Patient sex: M
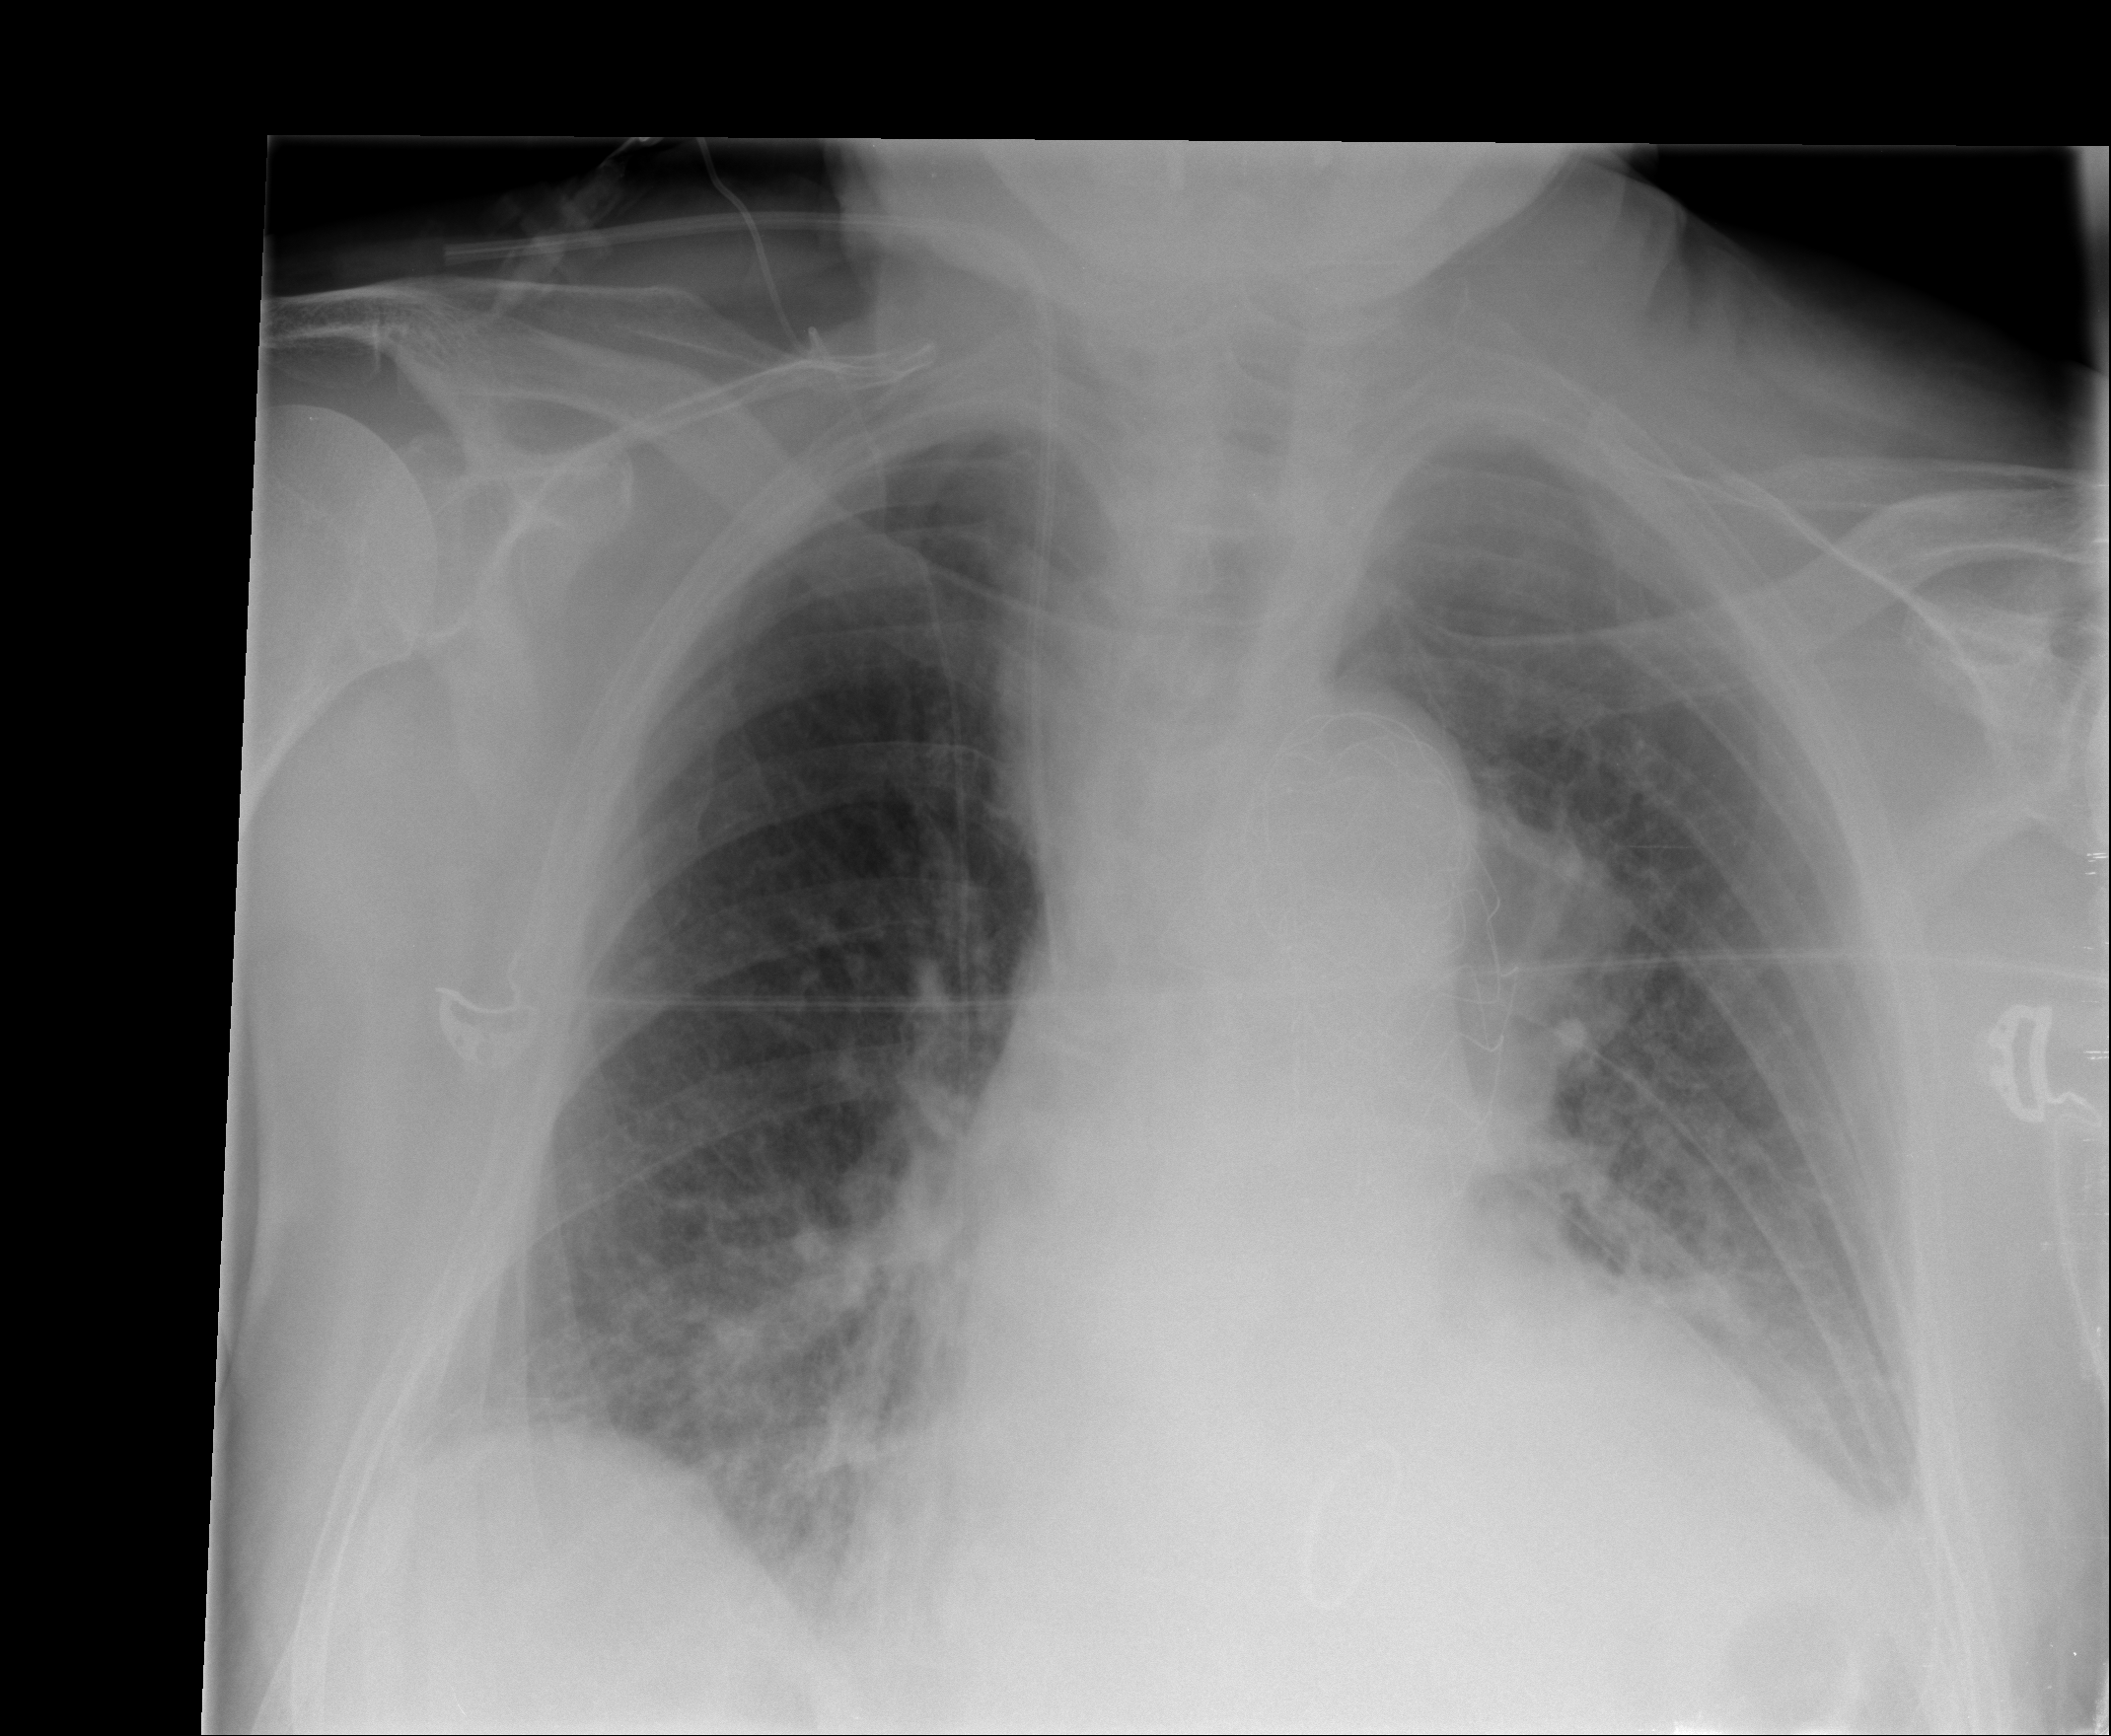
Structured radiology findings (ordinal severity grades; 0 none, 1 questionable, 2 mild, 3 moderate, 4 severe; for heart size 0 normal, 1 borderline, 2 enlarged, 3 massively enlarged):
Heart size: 2
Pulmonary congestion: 2
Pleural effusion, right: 1
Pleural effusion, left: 2
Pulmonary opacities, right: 2
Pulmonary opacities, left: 2
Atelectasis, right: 3
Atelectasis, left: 2